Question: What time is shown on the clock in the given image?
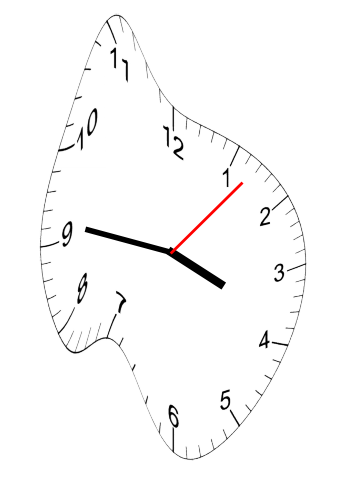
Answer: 03:46:07